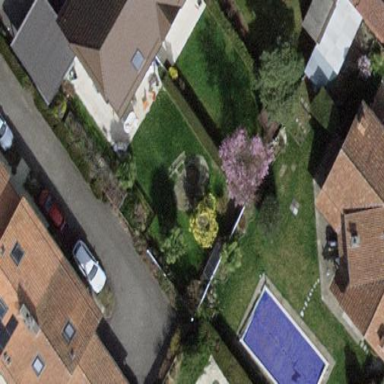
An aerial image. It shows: Garden surrounded by fence.